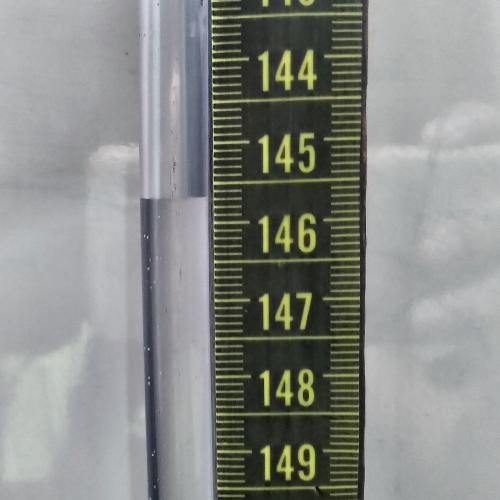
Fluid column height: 145.7 cm